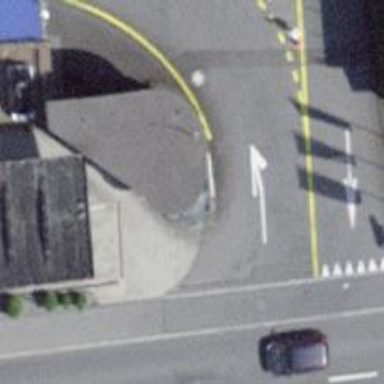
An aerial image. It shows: Fuel station.